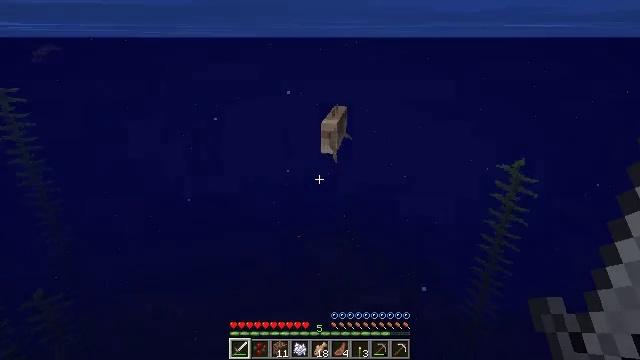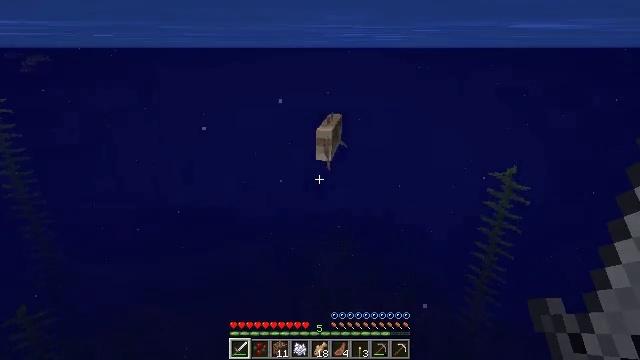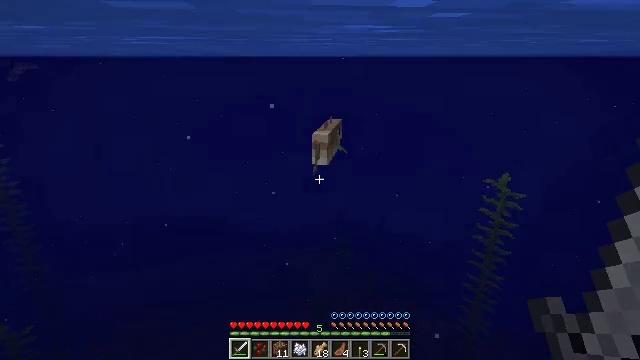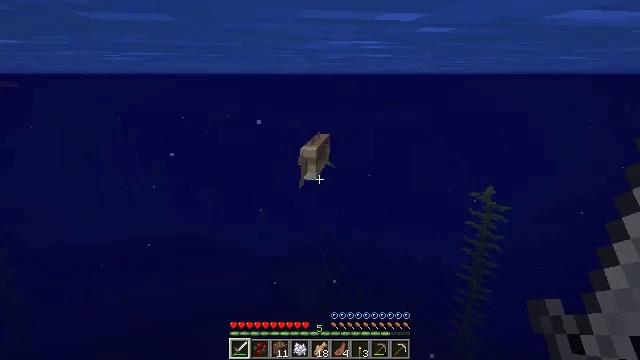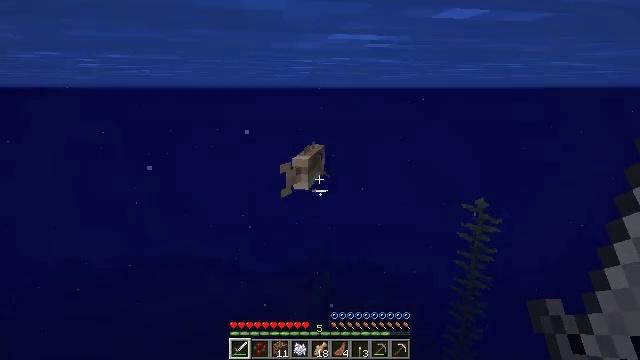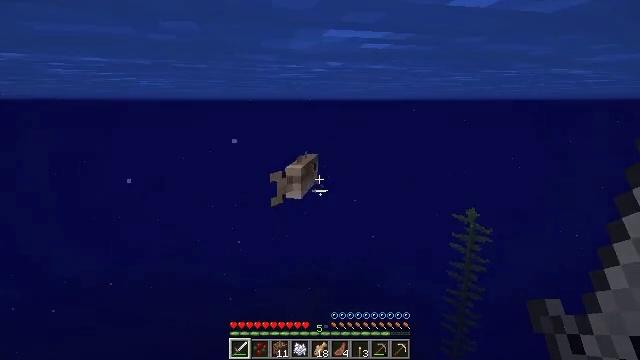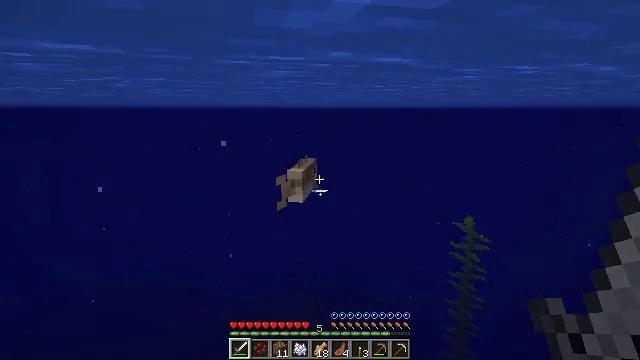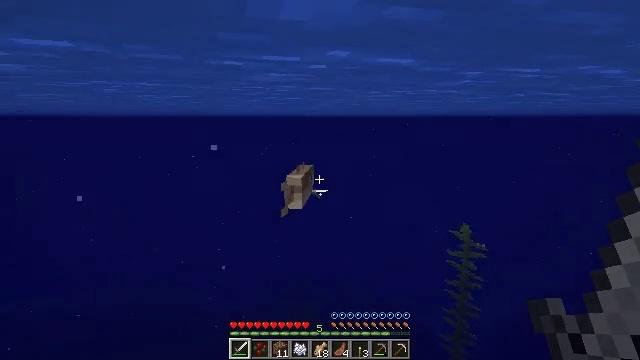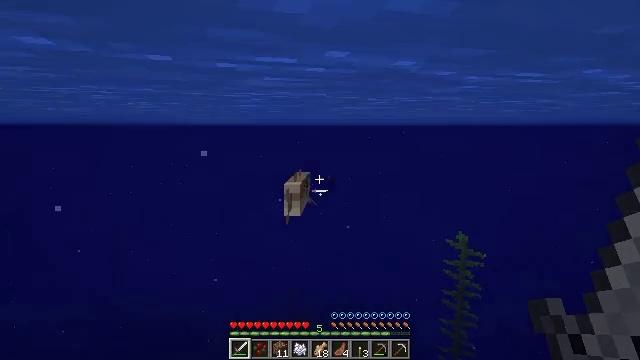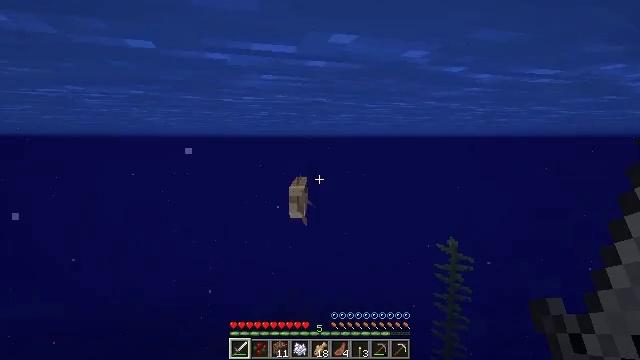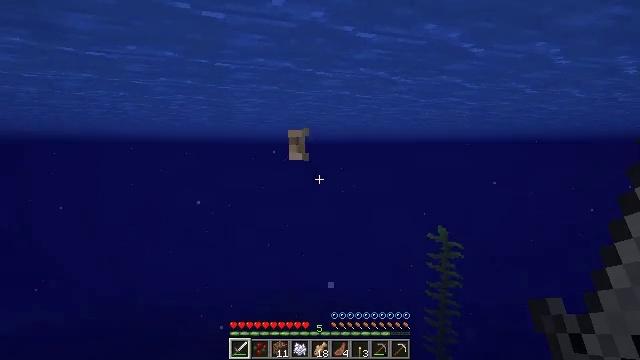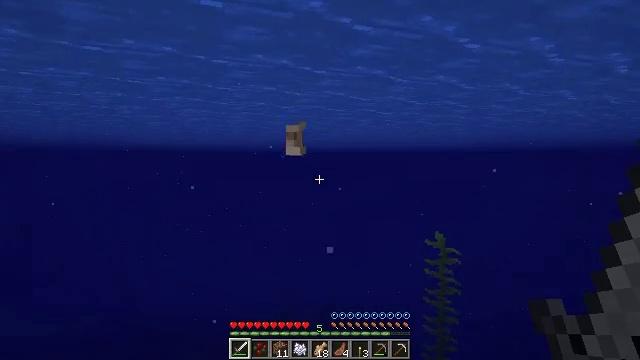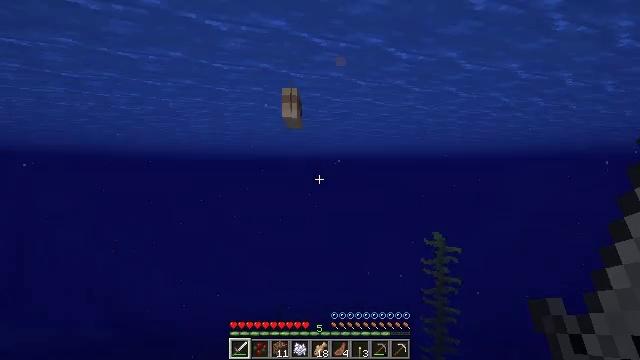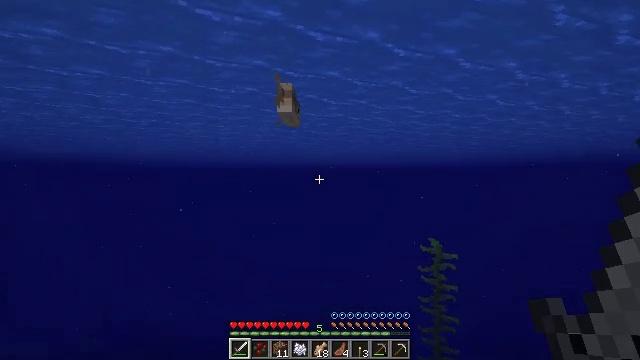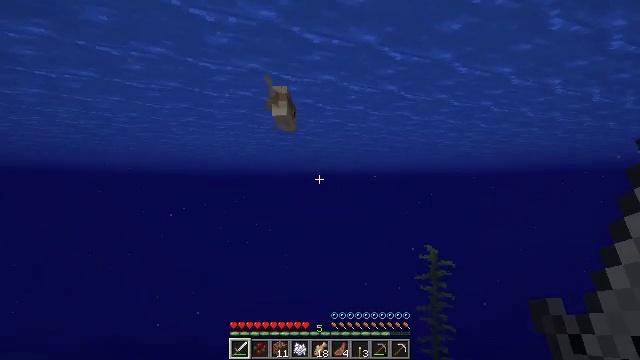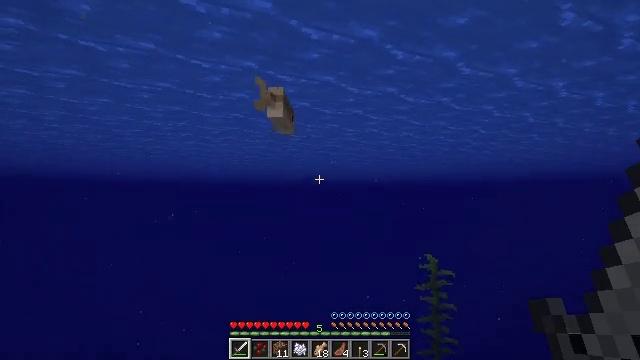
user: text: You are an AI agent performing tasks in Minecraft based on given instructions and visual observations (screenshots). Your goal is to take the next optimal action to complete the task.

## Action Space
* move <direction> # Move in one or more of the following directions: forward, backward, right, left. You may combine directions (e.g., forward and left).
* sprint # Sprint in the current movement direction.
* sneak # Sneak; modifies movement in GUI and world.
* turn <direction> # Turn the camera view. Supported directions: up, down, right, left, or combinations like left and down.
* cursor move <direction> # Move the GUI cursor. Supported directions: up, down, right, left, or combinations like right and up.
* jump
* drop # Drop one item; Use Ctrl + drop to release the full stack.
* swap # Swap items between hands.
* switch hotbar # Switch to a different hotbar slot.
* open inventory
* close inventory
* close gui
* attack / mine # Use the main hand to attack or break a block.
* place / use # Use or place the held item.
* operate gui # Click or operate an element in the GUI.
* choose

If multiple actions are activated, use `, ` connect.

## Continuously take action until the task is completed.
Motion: motion action
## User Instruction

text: Catch and defeat a cod.
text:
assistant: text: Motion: move forward, turn right and up
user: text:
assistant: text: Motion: move forward, turn right and up
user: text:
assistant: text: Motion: move forward, turn right and up
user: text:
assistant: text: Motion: move forward, turn right and up
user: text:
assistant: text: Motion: move forward, turn right and up
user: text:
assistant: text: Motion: move forward, turn up
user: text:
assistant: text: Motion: move forward, turn up
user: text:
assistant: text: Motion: move forward, sprint, turn up
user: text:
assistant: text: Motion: move forward, sprint, turn up
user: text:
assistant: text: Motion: move forward, sprint, turn up
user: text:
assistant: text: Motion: move forward, sprint, turn up
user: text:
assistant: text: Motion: move forward, sprint, turn up
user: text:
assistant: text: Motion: move forward, turn right and up
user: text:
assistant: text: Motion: move forward, turn right and up
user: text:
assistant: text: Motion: move forward, turn up
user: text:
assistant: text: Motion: move forward, turn up
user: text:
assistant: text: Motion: move forward, turn up
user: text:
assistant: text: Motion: move forward, turn up
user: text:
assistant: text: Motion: move forward
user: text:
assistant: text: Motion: move forward, turn left and up
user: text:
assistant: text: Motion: move forward, turn left and up
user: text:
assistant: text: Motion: move forward, turn left and up
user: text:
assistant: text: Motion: move forward, turn left
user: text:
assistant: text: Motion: move forward
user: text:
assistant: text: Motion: move forward
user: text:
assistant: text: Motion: move forward
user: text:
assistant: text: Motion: move forward
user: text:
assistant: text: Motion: move forward, attack / mine
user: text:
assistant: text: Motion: move forward, attack / mine
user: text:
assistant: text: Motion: move forward, attack / mine